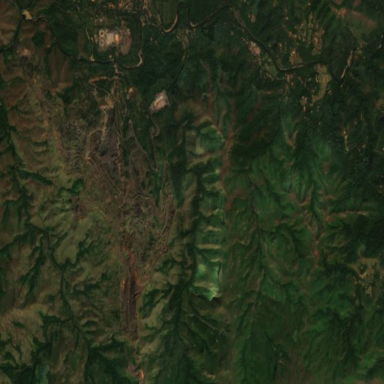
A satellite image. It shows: Historical mine within quarry.